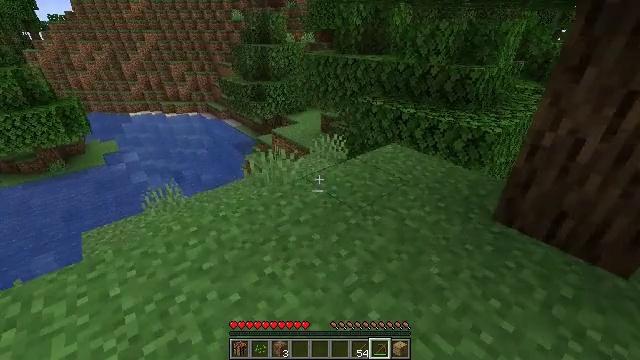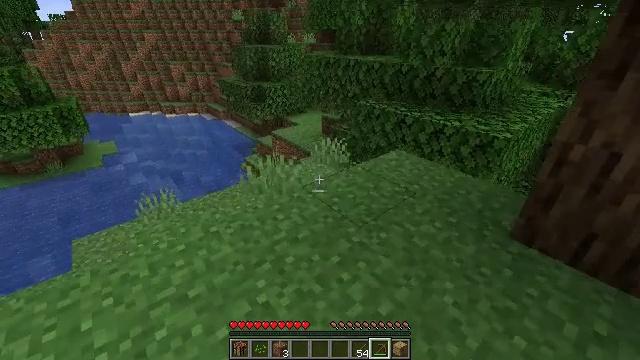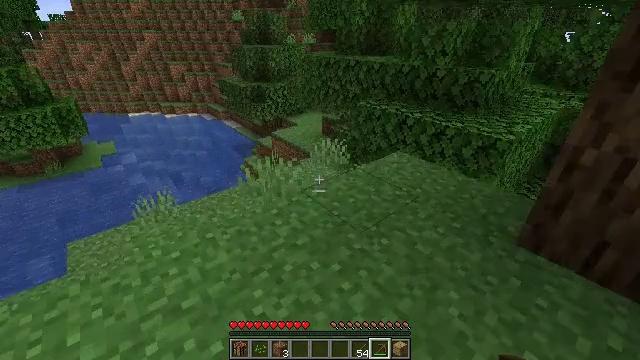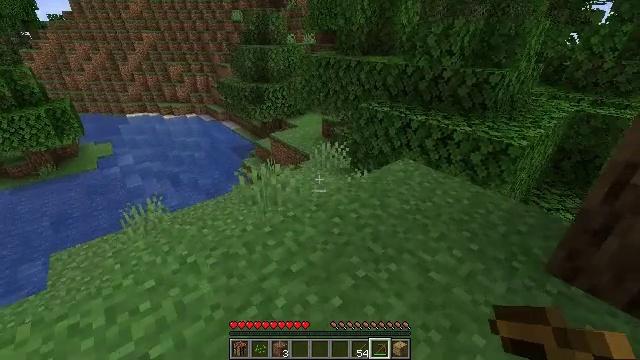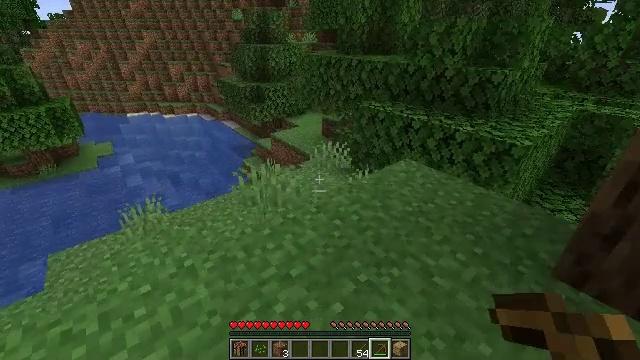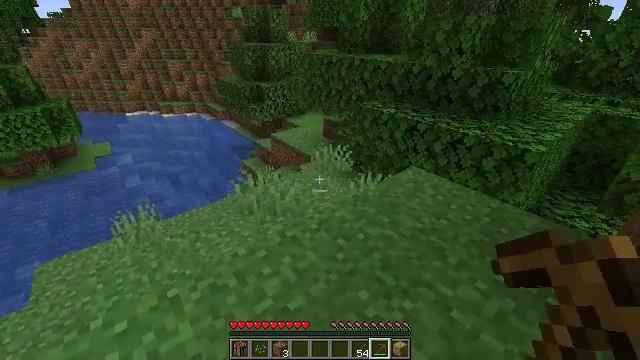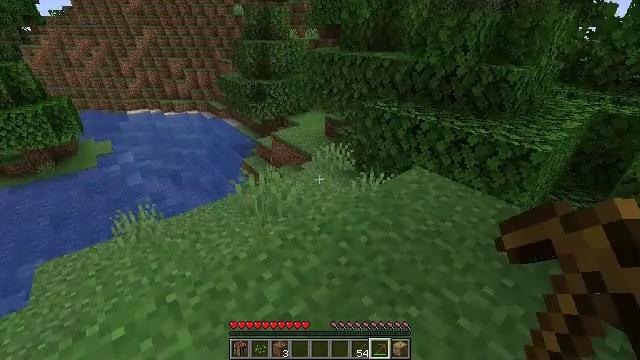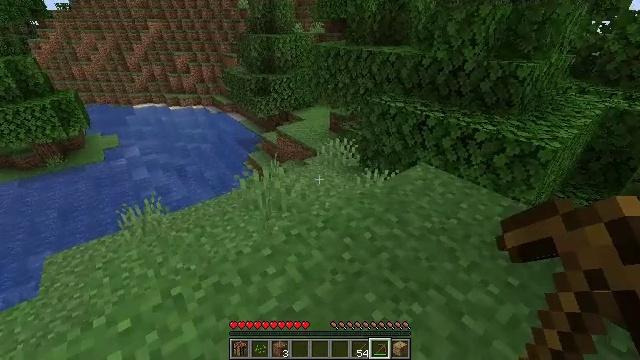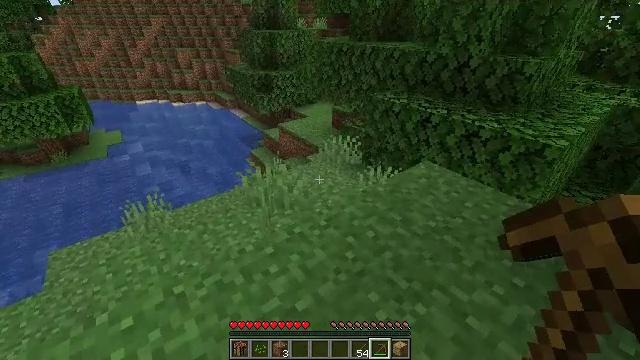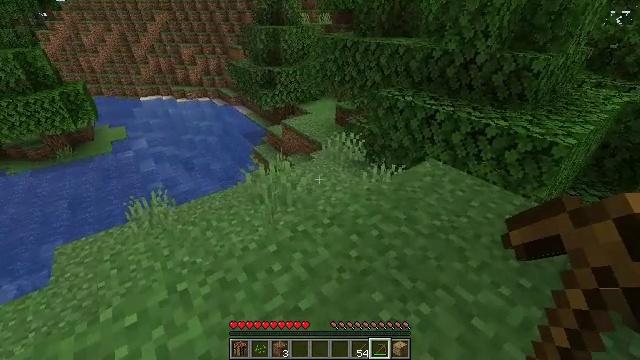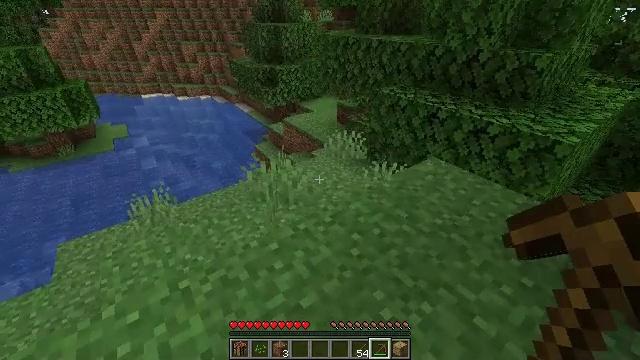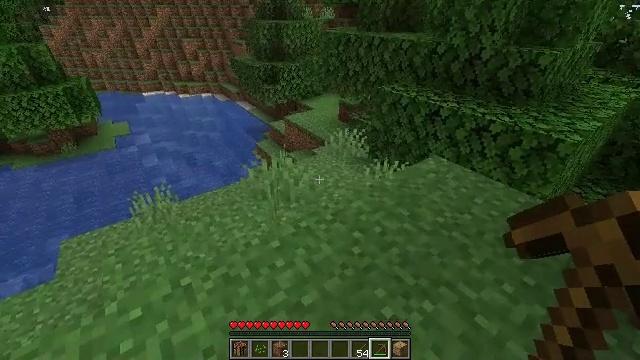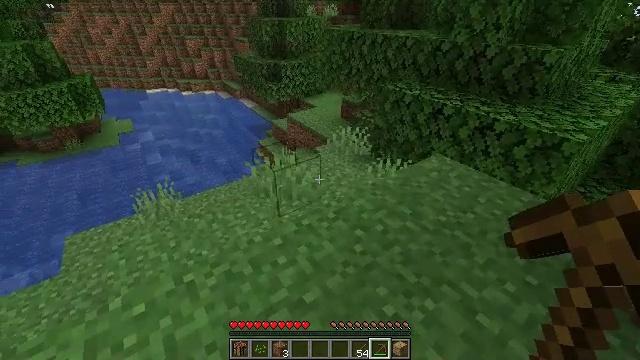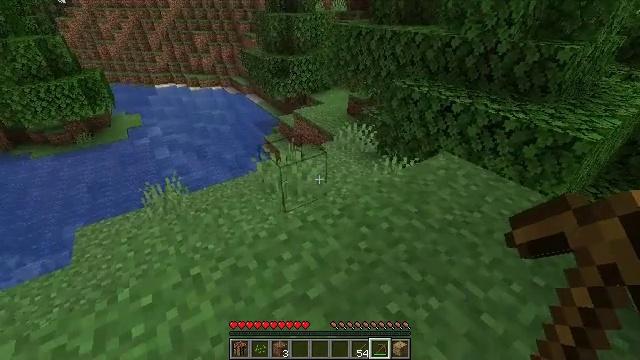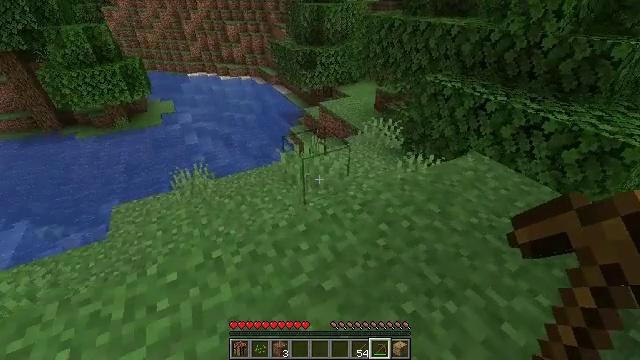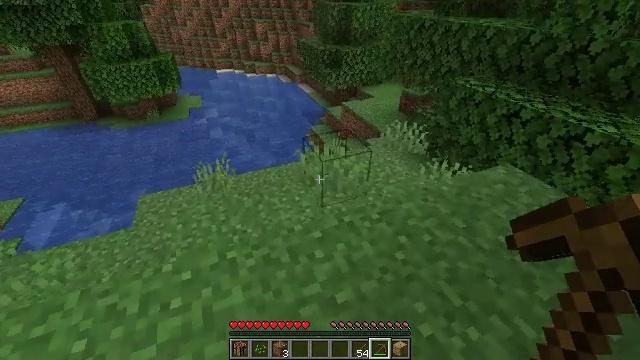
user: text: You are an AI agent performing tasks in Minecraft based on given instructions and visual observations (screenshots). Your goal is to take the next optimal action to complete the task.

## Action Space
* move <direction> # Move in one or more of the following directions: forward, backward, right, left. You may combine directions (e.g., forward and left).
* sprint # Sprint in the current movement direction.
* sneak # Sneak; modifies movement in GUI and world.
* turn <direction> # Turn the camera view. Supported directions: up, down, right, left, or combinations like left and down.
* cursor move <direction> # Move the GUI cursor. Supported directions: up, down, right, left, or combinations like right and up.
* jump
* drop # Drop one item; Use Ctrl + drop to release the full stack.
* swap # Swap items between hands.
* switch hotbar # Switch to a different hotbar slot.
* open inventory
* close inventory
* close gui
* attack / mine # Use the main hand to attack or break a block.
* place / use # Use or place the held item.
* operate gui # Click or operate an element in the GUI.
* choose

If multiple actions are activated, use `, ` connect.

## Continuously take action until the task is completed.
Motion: motion action
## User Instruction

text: Dig up the grass block for dirt.
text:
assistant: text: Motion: move forward
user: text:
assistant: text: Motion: move forward
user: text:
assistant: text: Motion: move forward
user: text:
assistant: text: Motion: move forward
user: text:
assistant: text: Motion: no_op
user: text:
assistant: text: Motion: no_op
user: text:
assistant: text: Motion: turn left and down
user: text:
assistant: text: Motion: no_op
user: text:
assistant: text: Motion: no_op
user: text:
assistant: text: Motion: no_op
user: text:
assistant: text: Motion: no_op
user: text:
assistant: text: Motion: no_op
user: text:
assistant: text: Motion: turn left
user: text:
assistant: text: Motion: turn left and down
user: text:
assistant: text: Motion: move forward, turn left
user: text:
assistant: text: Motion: move forward, turn left
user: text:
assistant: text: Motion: move forward, turn left
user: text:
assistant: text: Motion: move forward
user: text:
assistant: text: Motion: no_op
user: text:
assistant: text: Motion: no_op
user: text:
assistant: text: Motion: no_op
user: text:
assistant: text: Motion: no_op
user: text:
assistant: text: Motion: no_op
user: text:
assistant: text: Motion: no_op
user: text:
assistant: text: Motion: no_op
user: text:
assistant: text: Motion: turn left
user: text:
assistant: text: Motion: turn left and down
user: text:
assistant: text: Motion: turn left and down
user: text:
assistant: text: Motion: move back, turn left and down
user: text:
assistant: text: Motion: move back, turn left and down